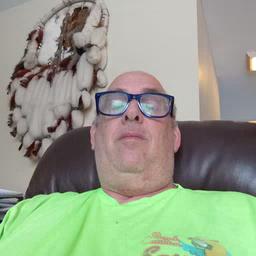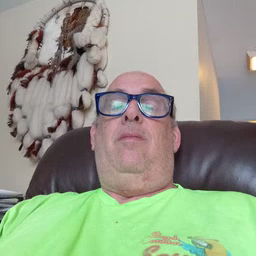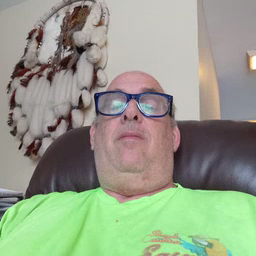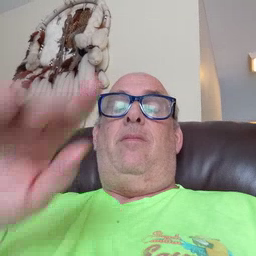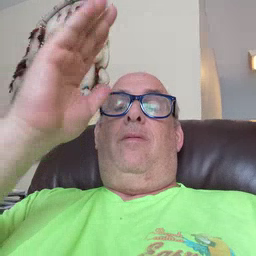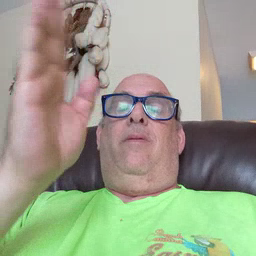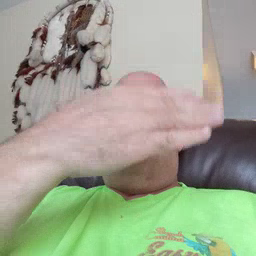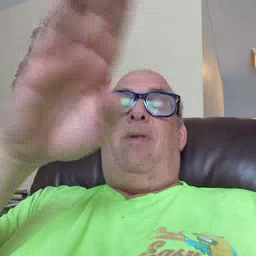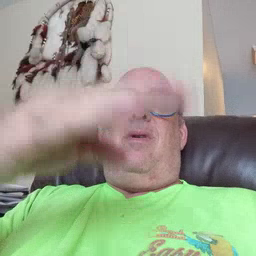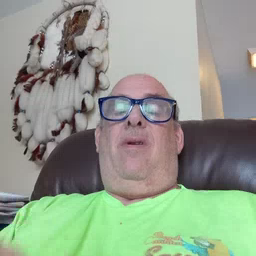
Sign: flag